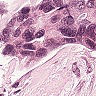
Metastatic tissue present: yes